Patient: sex F, age 64
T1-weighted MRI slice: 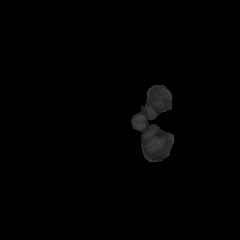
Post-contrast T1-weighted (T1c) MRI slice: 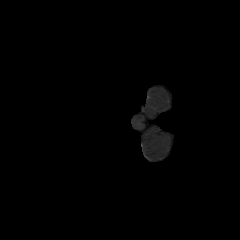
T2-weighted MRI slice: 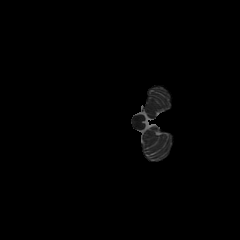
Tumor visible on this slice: no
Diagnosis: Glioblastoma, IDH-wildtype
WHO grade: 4